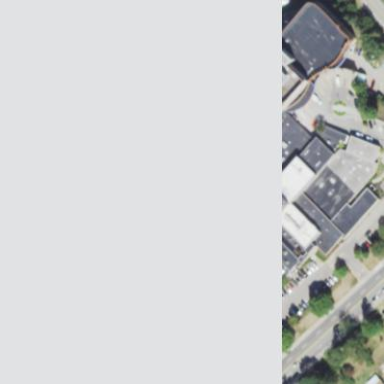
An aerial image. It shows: Hospital building.